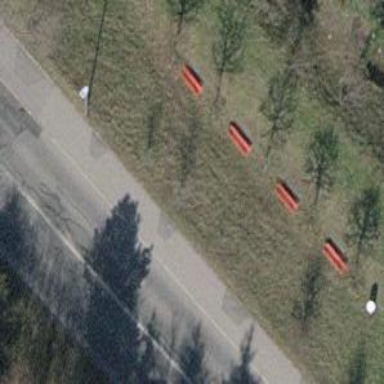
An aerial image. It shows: Bench for seating.